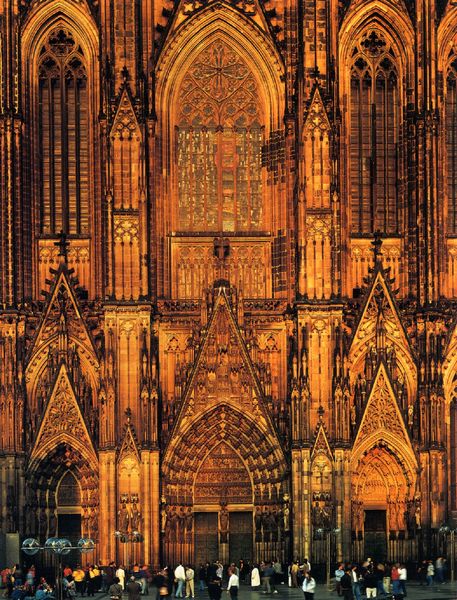
Titel: Aufriss der Westfassade des Kölner Doms (nach Fuchs ü. Mauchert)
Künstler: E. Rauch
Institution: aus: Boisserée, Ansichten, Risse und Theile des Doms von Köln, Stuttgart 1821, Taf. V
Schlagwörter: gelb, menschen, fenster, hell, laterne, säulen, tür, gebäude, bild, kirche, gold, gotik, schön, fassade, moderne, farben, platz, tor, foto, bögen, eingang, dom, kathedrale, photo, verziert, portal, gotisch, spitzbogen, spitzbögen, christlich, mittelalter, kapelle, wien, heilig, gothik, mittelalterlich, sakralbau, masswerk, bauwerk, tympanon, westwerk, imposant, gewände, touristen, köln, prunkvoll, christ, bekannt, gotk, ddom, harfenmaßwerk, 3schiffig